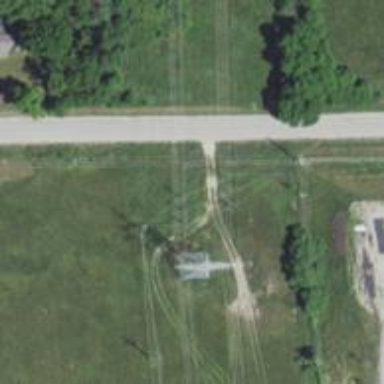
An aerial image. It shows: Crossing power pole.